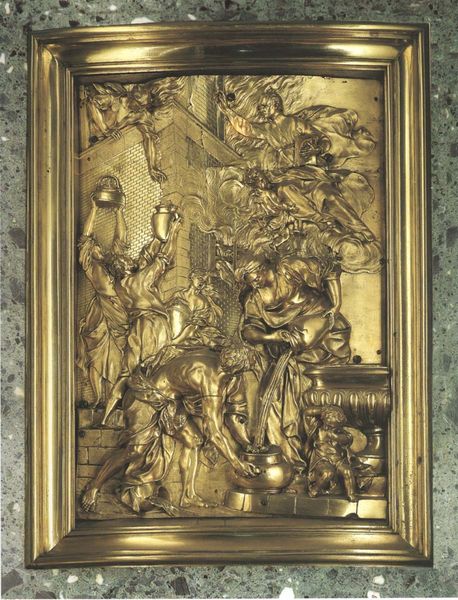
Titel: Ignatius-Altar (hl. Ignatius von Loyola)
Künstler: Andrea Pozzo
Standort: Rom, Il Gesù (EU - I - Latium)
Schlagwörter: feuer, wasser, menschen, männer, haus, hochformat, falten, rahmen, stein, gewand, gold, brunnen, turm, kanne, krug, relief, mauer, figuren, brand, metall, bronze, faltenwurf, platte, vergoldet, brennen, flammen, becken, krüge, löschen, eimer, gefäße, kannen, brunne, rettung, gießen, brnad, feuer wasser